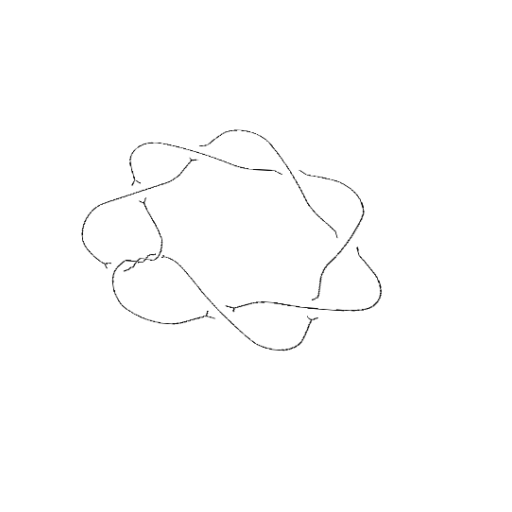
Crossing number: 10